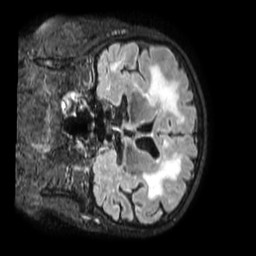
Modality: FLAIR
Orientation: coronal
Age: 72
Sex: female
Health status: ill
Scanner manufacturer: philips
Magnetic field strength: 3 T
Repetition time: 4.8 s
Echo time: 0.34 s